Question: I would like to parse a date. My String date is "Thu Jan 19 2012 08:00 PM". And my code to parse is:
'''
format = new SimpleDateFormat("EEE MMM dd yyyy hh:mm aaa");
this.settDate(new Timestamp((format.parse(sDate)).getTime()));
'''
However, it does not work. How could I parse this date?
Complete method is:
'''
public void saveTask(int iDevice, String description, String sDate) throws ParseException {
format = new SimpleDateFormat("EEE MMM dd yyyy hh:mm aaa");
this.setiDeviceId(iDevice);
this.setsDescription(description);
this.settDate(new Timestamp((format.parse(sDate)).getTime()));
DatabaseManager.save(this);
}
'''
And exception:
'''
java.text.ParseException: Unparseable date: "Thu Jan 19 2012 01:00 AM"
'''
Debug picture:

Thanks!
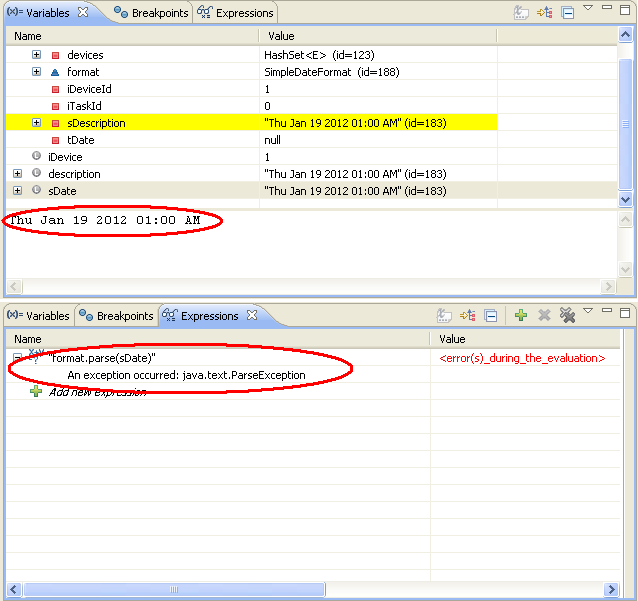
Answer: Try below code... Tested and worked
'''
String dateStr = "Thu Jan 19 2012 01:00 PM";
DateFormat readFormat = new SimpleDateFormat( "EEE MMM dd yyyy hh:mm aaa");
DateFormat writeFormat = new SimpleDateFormat( "yyyy-MM-dd HH:mm:ss");
Date date = null;
try {
date = readFormat.parse( dateStr );
} catch ( ParseException e ) {
e.printStackTrace();
}
String formattedDate = "";
if( date != null ) {
formattedDate = writeFormat.format( date );
}
System.out.println(formattedDate);
'''
Output is '2012-01-19 13:00:00'
Cheers!!! Happy to help!!!